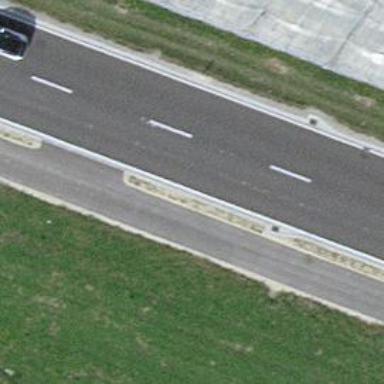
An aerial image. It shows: Asphalt cycleway.